Field crop: maize
Growth stage: 2
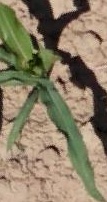
Species: maize